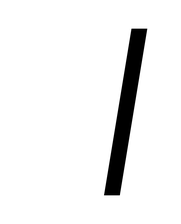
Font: Inter-Italic_Light_Italic